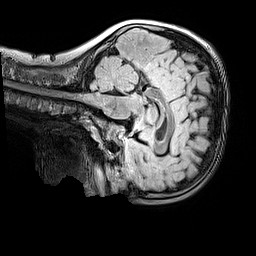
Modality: FLAIR
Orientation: sagittal
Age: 8
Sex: male
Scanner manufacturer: siemens
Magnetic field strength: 3 T
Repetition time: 5 s
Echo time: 0.388 s